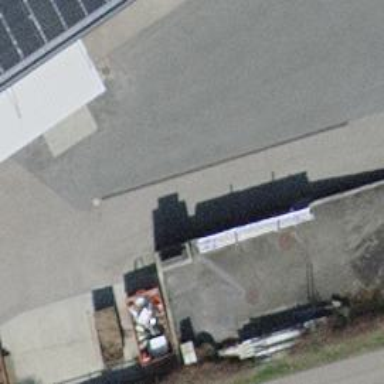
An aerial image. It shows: Disaster help point for emergencies.